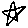
Label: star